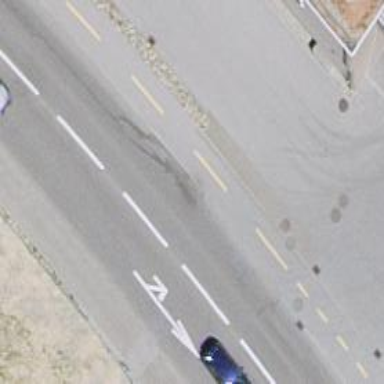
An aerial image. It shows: Primary highway with asphalt surface. There is shared sidewalk for cyclists.